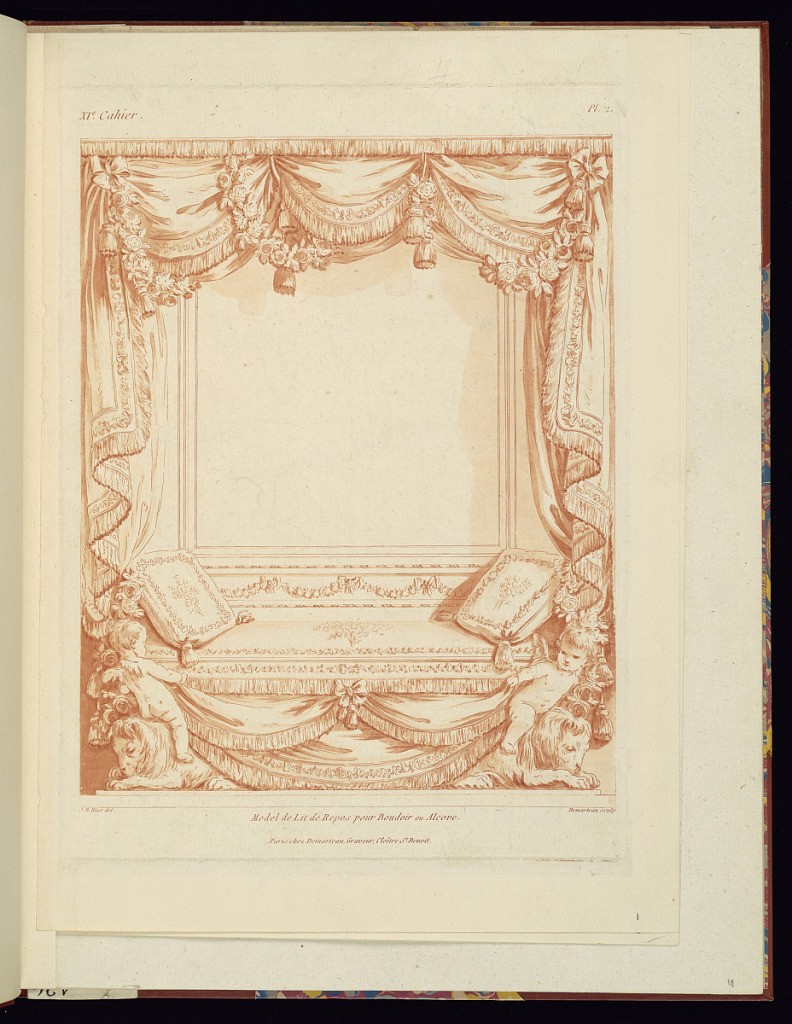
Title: Model de Lit de Repos pour Boudoir ou Alcove
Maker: Jean-Baptiste Huet, French, 1745 – 1811
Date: ca. 1782
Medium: Crayon-manor in red ink on laid paper
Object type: Print
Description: Design for a daybed from the eleventh book designs by Huet. The daybed is set into an alcove, draped in curtains decorated with flowers, tassels and passementerie. The daybed is set with floral textiles, draped along the front, and tied with a ribbon, trimmed with tassels and passementerie. Two winged putti sitting on lions hold the drapery on either side of the daybed. Two cushions with tassels on the daybed. The alcove panel is blank with a floral and ribboned garland along the bottom edge, above the daybed. The plate is titled, numbered, and signed.